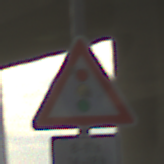
Verkehrszeichen: Lichtzeichenanlage
Zusatzzeichen unten: ZeitangabenOhneBeschraenkungAufWochentage2
Umgebung: Outdoor, Suburban
Tageszeit: SunriseSunset
Wetter: PartlyCloudy
Licht: Natural
Jahreszeit: NotSpecified
Kontrast: MediumContrast